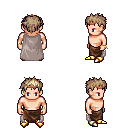
a pixel art fantasy rpg character, male body template, human, light skin, gray cape, robe skirt, white blonde bedhead hairstyle, bronze tiara, bracelets, gold boots, four views (front, back, left, right), 2x2 character sprite sheet, small pixel art, hard edges, no anti-aliasing